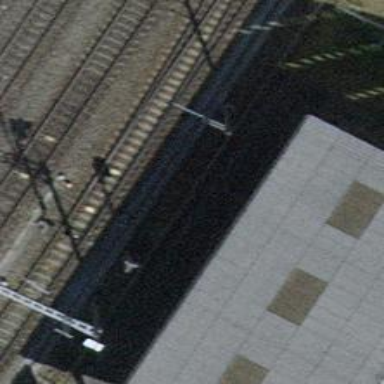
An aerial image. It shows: Railway switch.